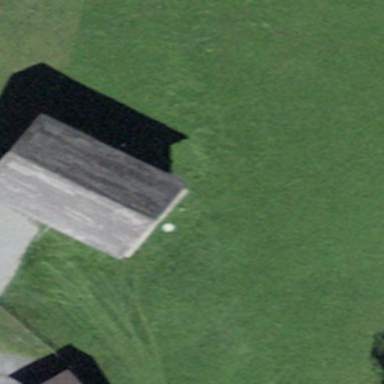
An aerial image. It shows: Barn.